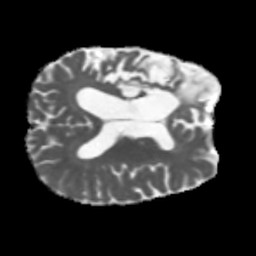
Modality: MD
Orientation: axial
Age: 56
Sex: male
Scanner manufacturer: siemens
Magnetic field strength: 3 T
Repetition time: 5.47 s
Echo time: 0.0854 s